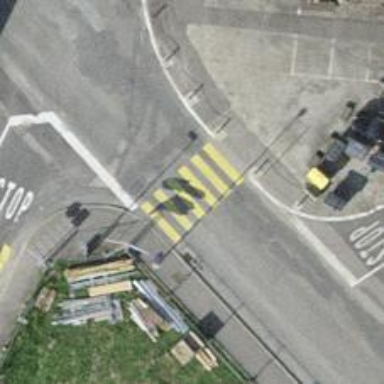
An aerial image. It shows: Marked crossing with zebra markings on the road.